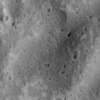
Label: not_dusty